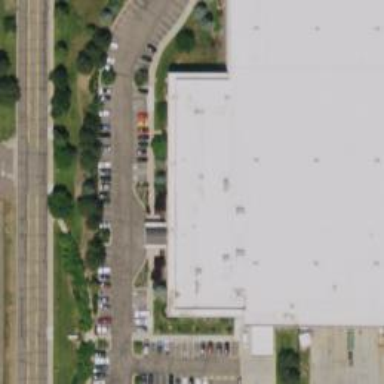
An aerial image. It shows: Parking area with surface.